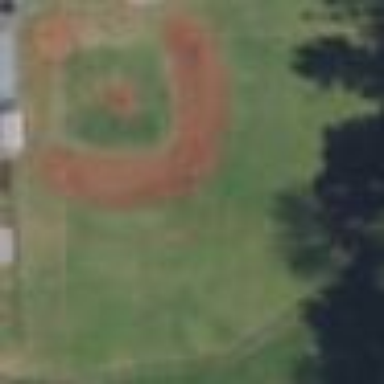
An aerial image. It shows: Baseball pitch for leisure and sports activities.